Question: I am trying to implement custom dialog box. I created a seperate xml for custom view of my dialog box. Here i hate that big black bar ( Title bar ) present in that dialogue box. I need to remove that title bar and i want it exactly as in my xml file.
How to remove that title bar from dialogue box.??
Thanks in advance..
This is the about.xml for my custom dialog box.
'''
<?xml version="1.0" encoding="utf-8"?>
<LinearLayout xmlns:android="http://schemas.android.com/apk/res/android"
android:layout_width="match_parent"
android:layout_height="match_parent"
android:orientation="vertical"
android:background="#3BB9FF"
>
<TextView
android:id="@+id/textView1"
android:layout_width="wrap_content"
android:layout_height="wrap_content"
android:text="Author : M.Ganesh Babu"
android:textAppearance="?android:attr/textAppearanceLarge" />
<TextView
android:id="@+id/textView2"
android:layout_width="wrap_content"
android:layout_height="wrap_content"
android:text="This is my very first android game app.. Hope everyone like it. Contact me at kbxxxxxsh@gmail.com"
android:textAppearance="?android:attr/textAppearanceMedium" android:textColor="#FF7F3B" />
</LinearLayout>
'''

This is the code i wrote in manifest.
'''
<activity
android:name=".About"
android:label="@string/app_name"
android:theme="@android:style/Theme.Dialog"
>
'''
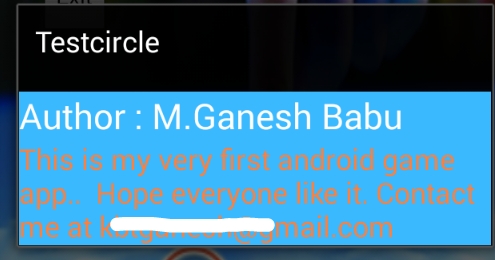
Answer: use,
'''
dialog.requestWindowFeature(Window.FEATURE_NO_TITLE);
'''
before,
'''
dialog.setContentView(R.layout.yourdialoglayout);
'''